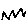
Label: zigzag